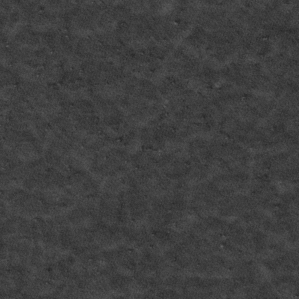
Label: frost